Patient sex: M
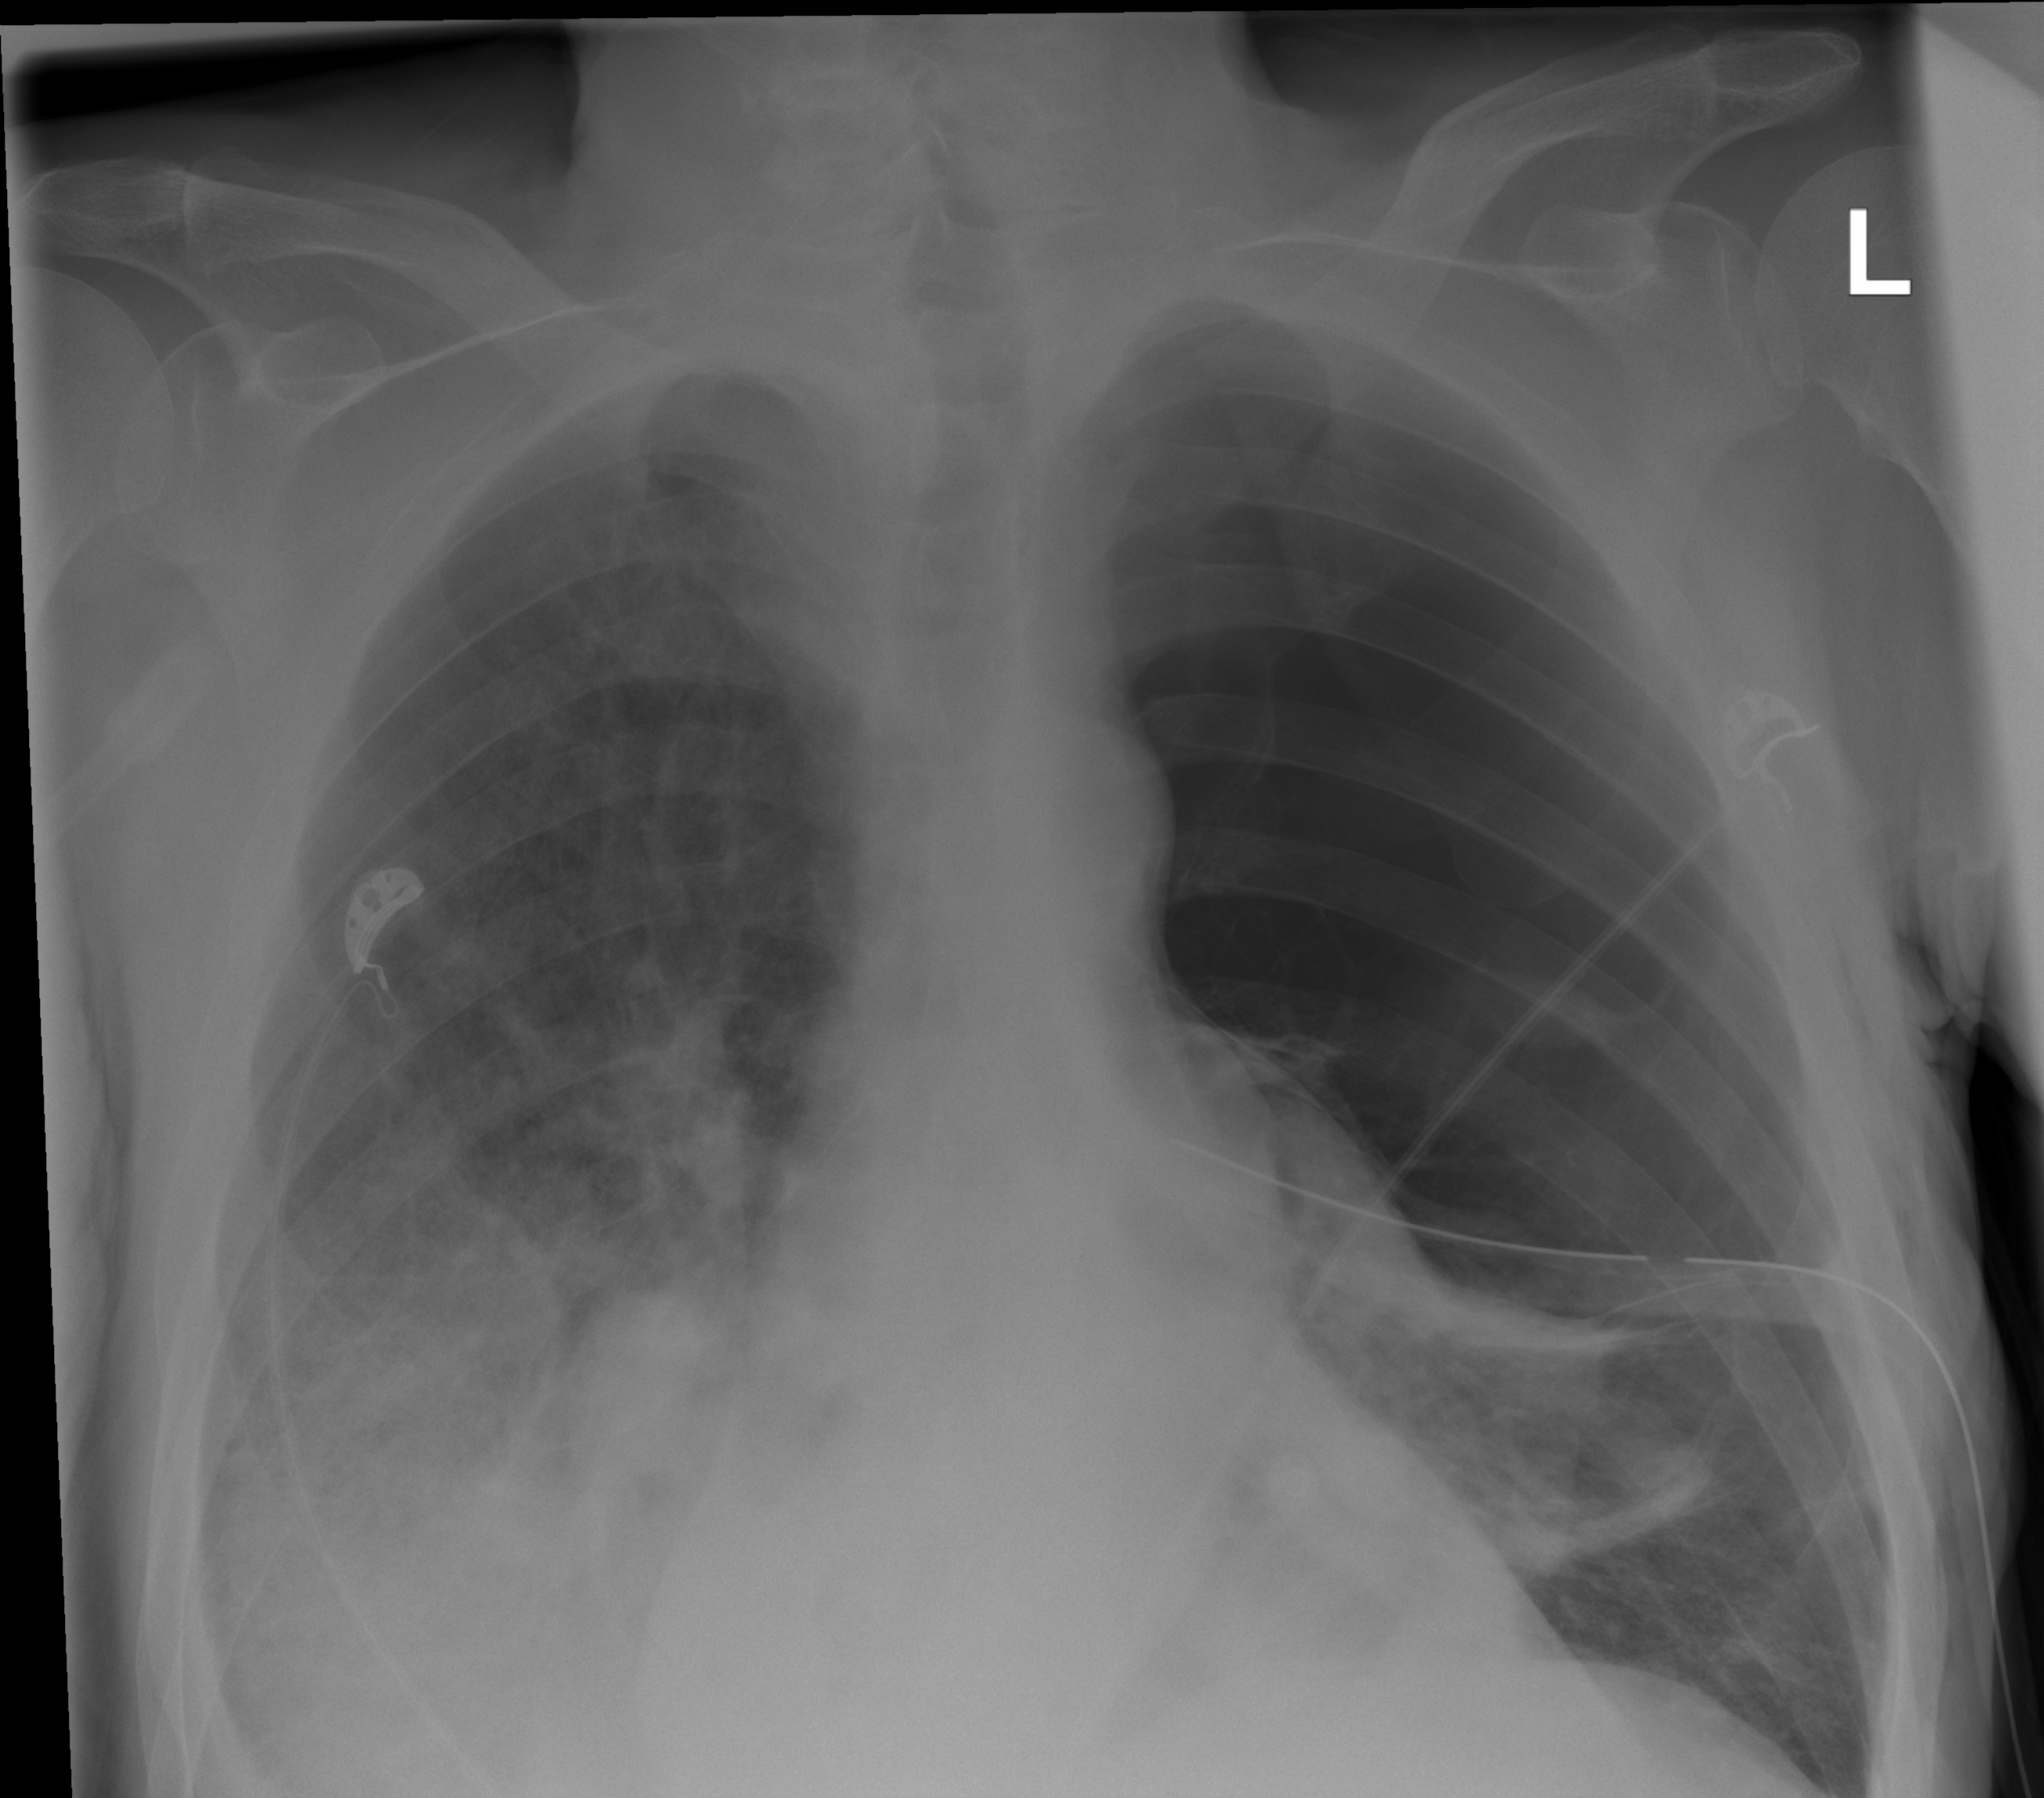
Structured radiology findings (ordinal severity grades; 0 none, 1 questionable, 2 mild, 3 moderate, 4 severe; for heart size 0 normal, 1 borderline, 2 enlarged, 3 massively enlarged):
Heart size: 1
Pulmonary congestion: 0
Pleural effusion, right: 2
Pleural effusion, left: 0
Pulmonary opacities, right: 3
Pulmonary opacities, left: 0
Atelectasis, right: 2
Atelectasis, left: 2